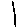
Label: line